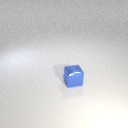
small blue metal cube